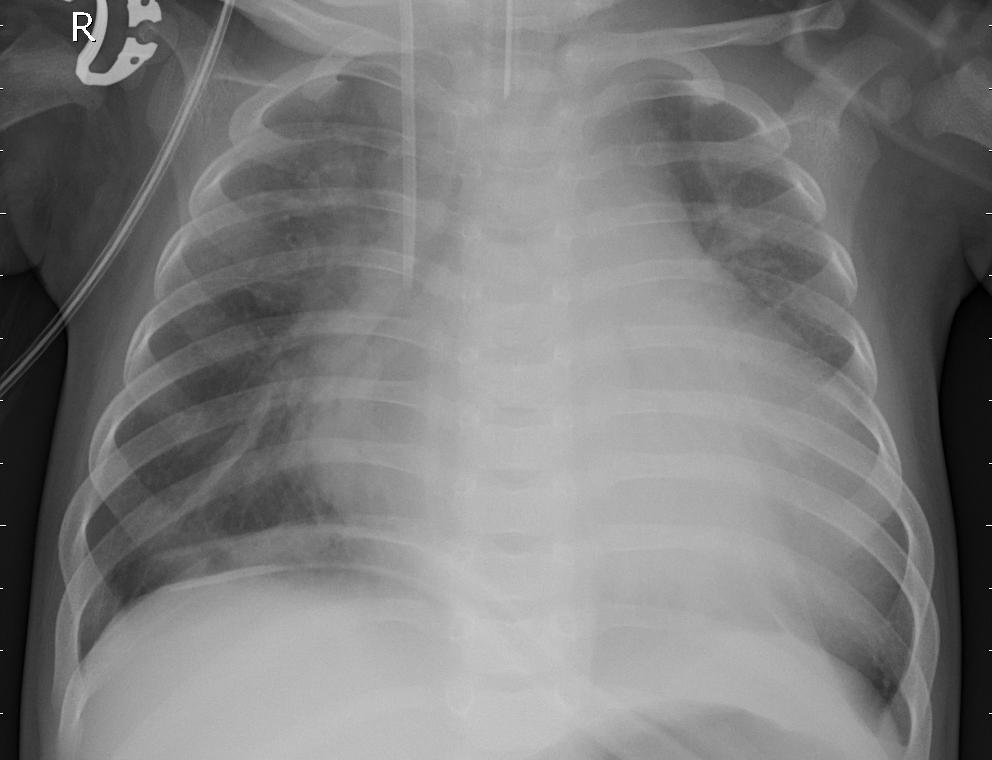
Diagnosis: PNEUMONIA